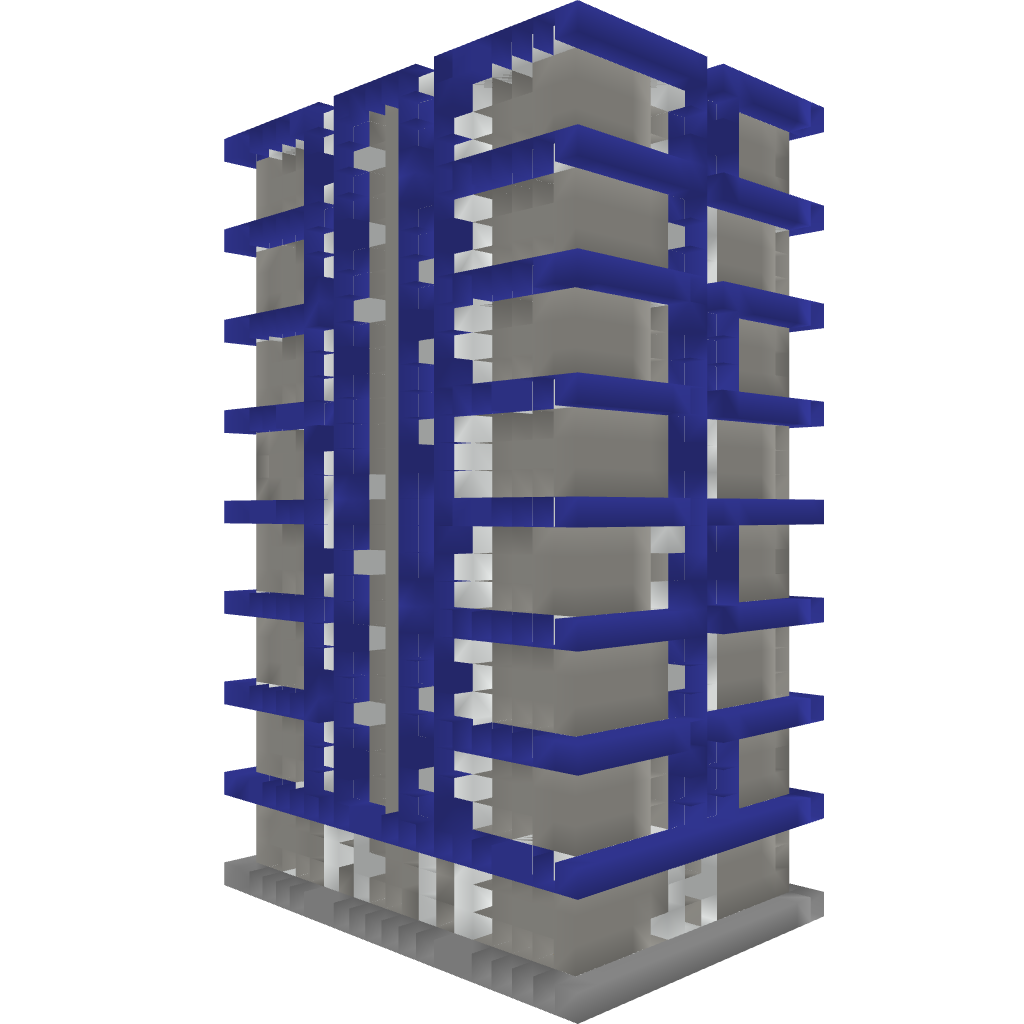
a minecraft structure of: Modern Skyscraper #3